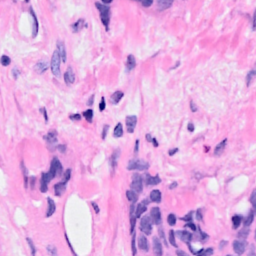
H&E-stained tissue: Breast